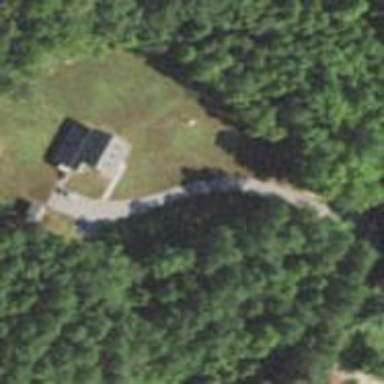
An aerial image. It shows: Driveway leading to service road.